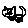
Label: cat